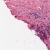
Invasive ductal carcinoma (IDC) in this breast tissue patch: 0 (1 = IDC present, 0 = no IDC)